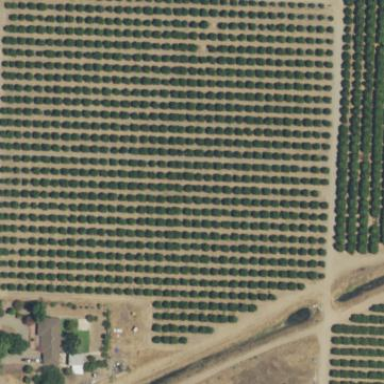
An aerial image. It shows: Orange orchard with rows of vibrant orange trees.